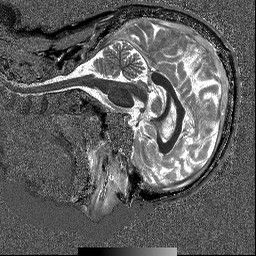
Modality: T1map
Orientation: sagittal
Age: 62
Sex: male
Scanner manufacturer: siemens
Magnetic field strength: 3 T
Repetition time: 5 s
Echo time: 0.00298 s